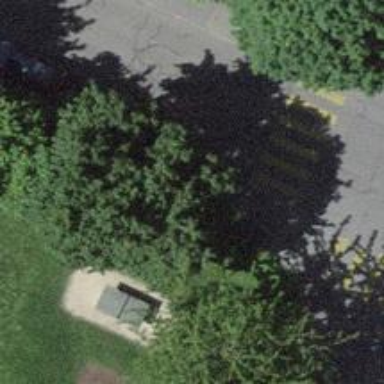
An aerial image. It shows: Post box is visible.